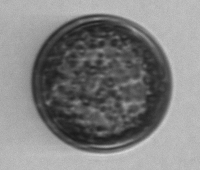
Label: Coscinodiscus